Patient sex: F
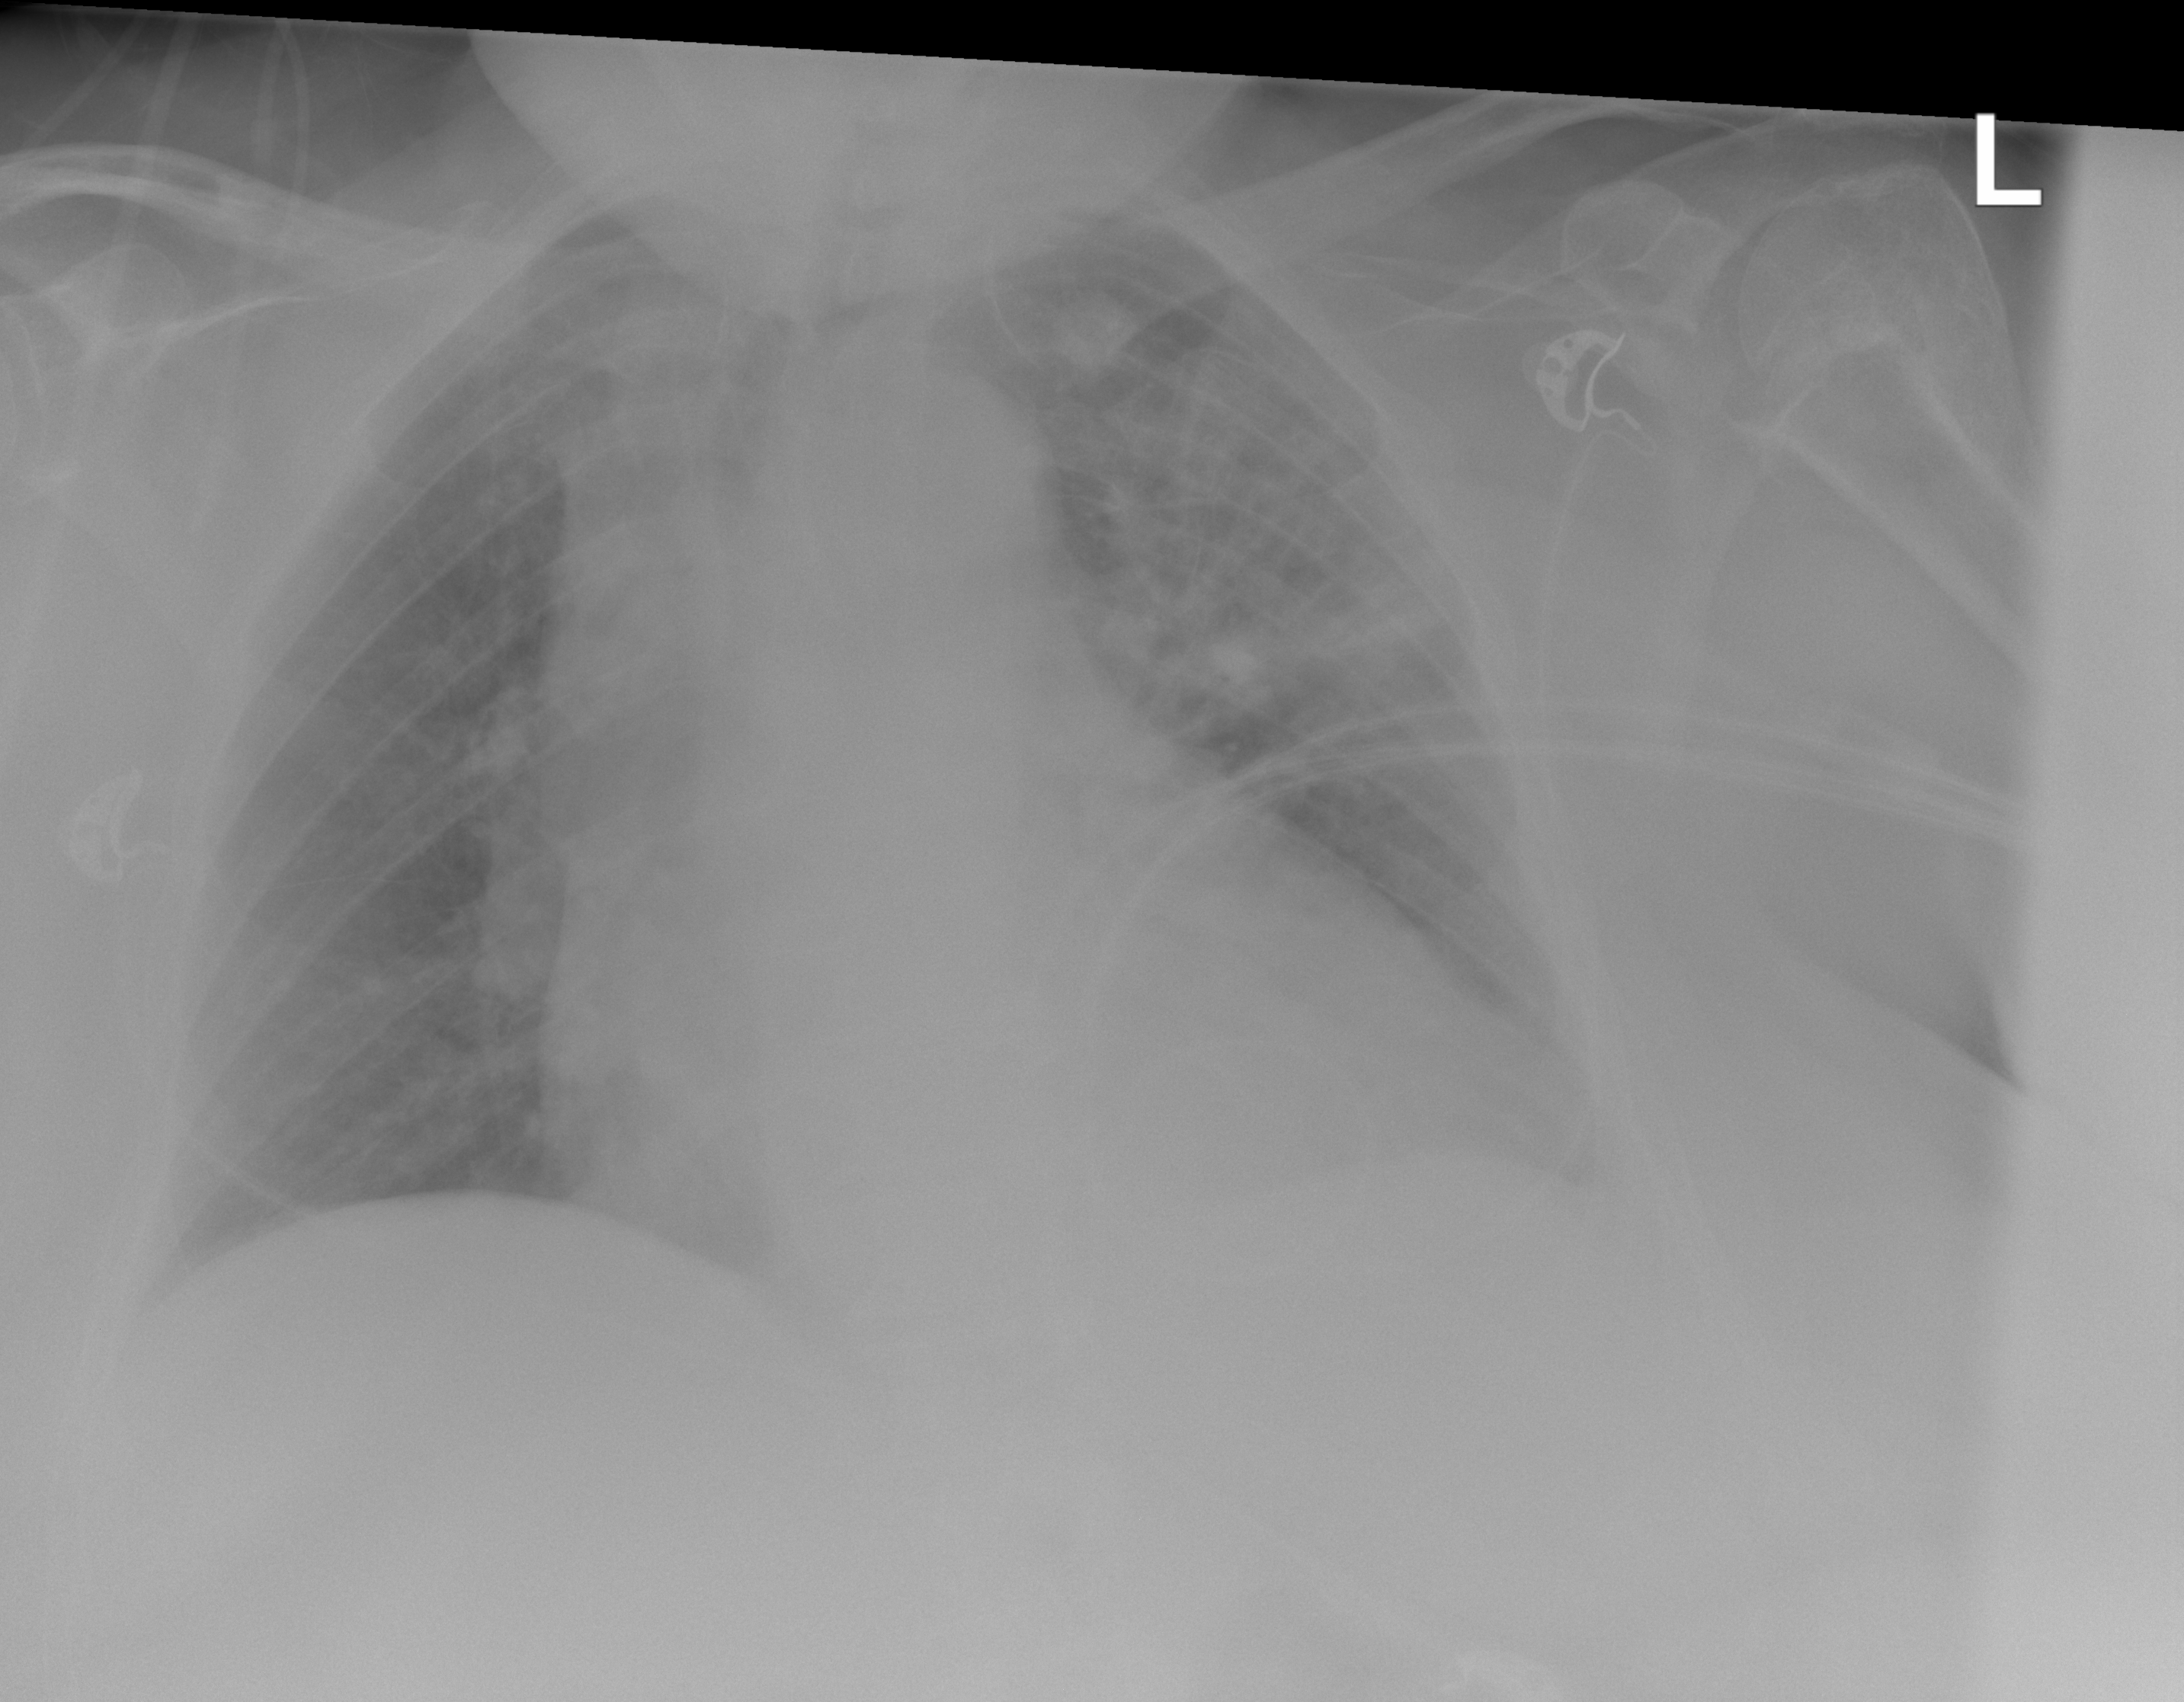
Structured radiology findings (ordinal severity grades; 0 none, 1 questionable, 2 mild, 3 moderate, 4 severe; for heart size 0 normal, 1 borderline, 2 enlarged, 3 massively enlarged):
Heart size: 3
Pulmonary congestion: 0
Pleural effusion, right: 0
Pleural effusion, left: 2
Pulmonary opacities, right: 0
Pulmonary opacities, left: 2
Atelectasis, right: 0
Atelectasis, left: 2